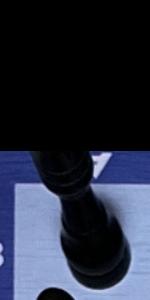
Label: Rook_Black